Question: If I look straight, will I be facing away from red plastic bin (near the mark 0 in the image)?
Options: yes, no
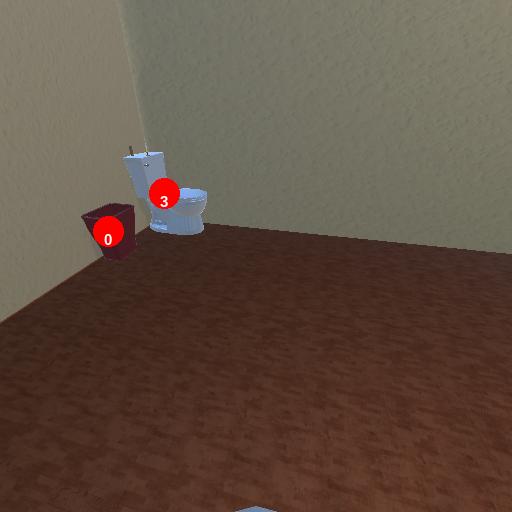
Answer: yes